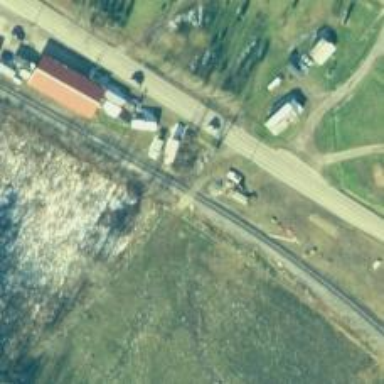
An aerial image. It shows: Railway spur service.